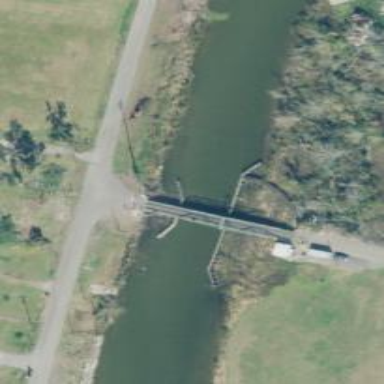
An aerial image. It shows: Swing bridge on residential road.